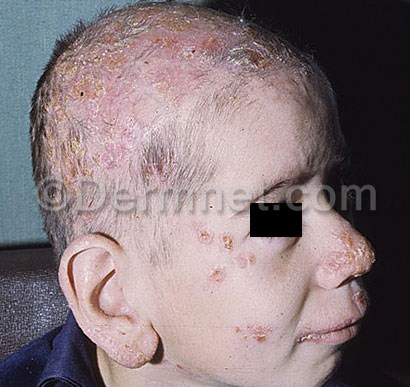
Disease: Tinea Ringworm Candidiasis and other Fungal Infections